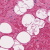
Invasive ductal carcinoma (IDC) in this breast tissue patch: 0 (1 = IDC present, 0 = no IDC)